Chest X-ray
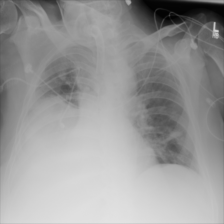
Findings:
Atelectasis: positive
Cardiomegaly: negative
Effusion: positive
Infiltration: negative
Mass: negative
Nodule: negative
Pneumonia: negative
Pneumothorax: negative
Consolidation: negative
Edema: negative
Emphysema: negative
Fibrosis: negative
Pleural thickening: negative
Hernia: negative